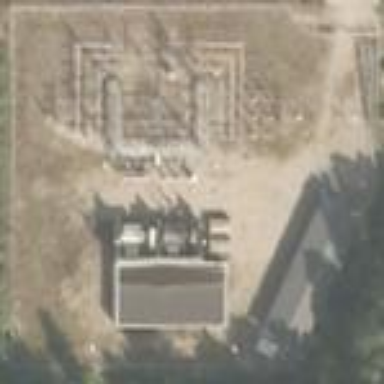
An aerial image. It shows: Power substation.